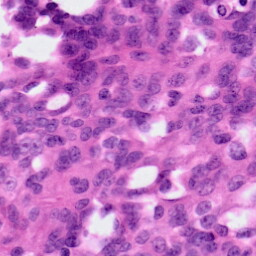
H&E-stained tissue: Ovarian